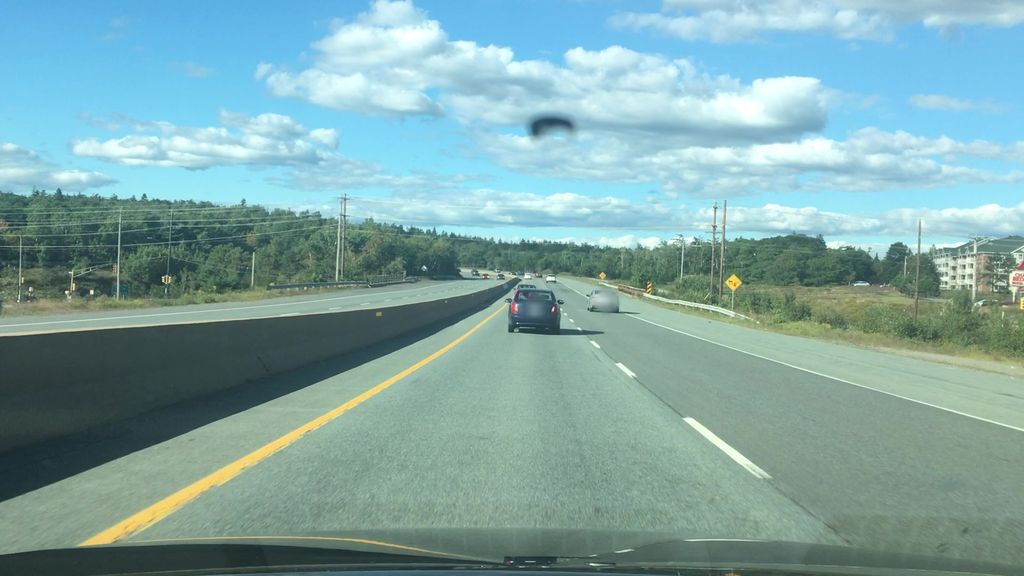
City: halifax